Field crop: maize
Growth stage: 2
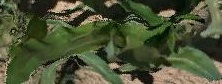
Species: maize